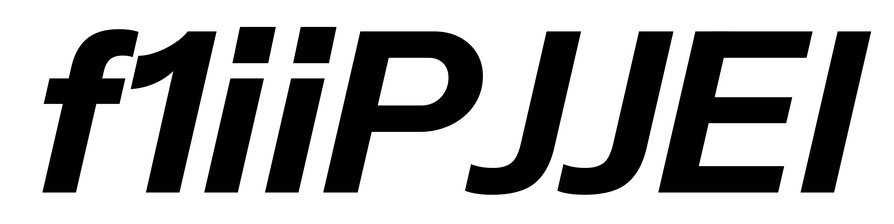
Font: InstrumentSans-Italic_Bold_Italic